Question: I'm new to Python and I was trying to do my first project: webscraping a scientific journal to search for specific topics of interest. In this case, I would like to search for all papers published under for example in this webpage: <URL>
The problem is that the papers are not children of and are placed between two headers (the second of which may vary depending on the magazine issue). Is there a way to extract all text between two consecutive headers?

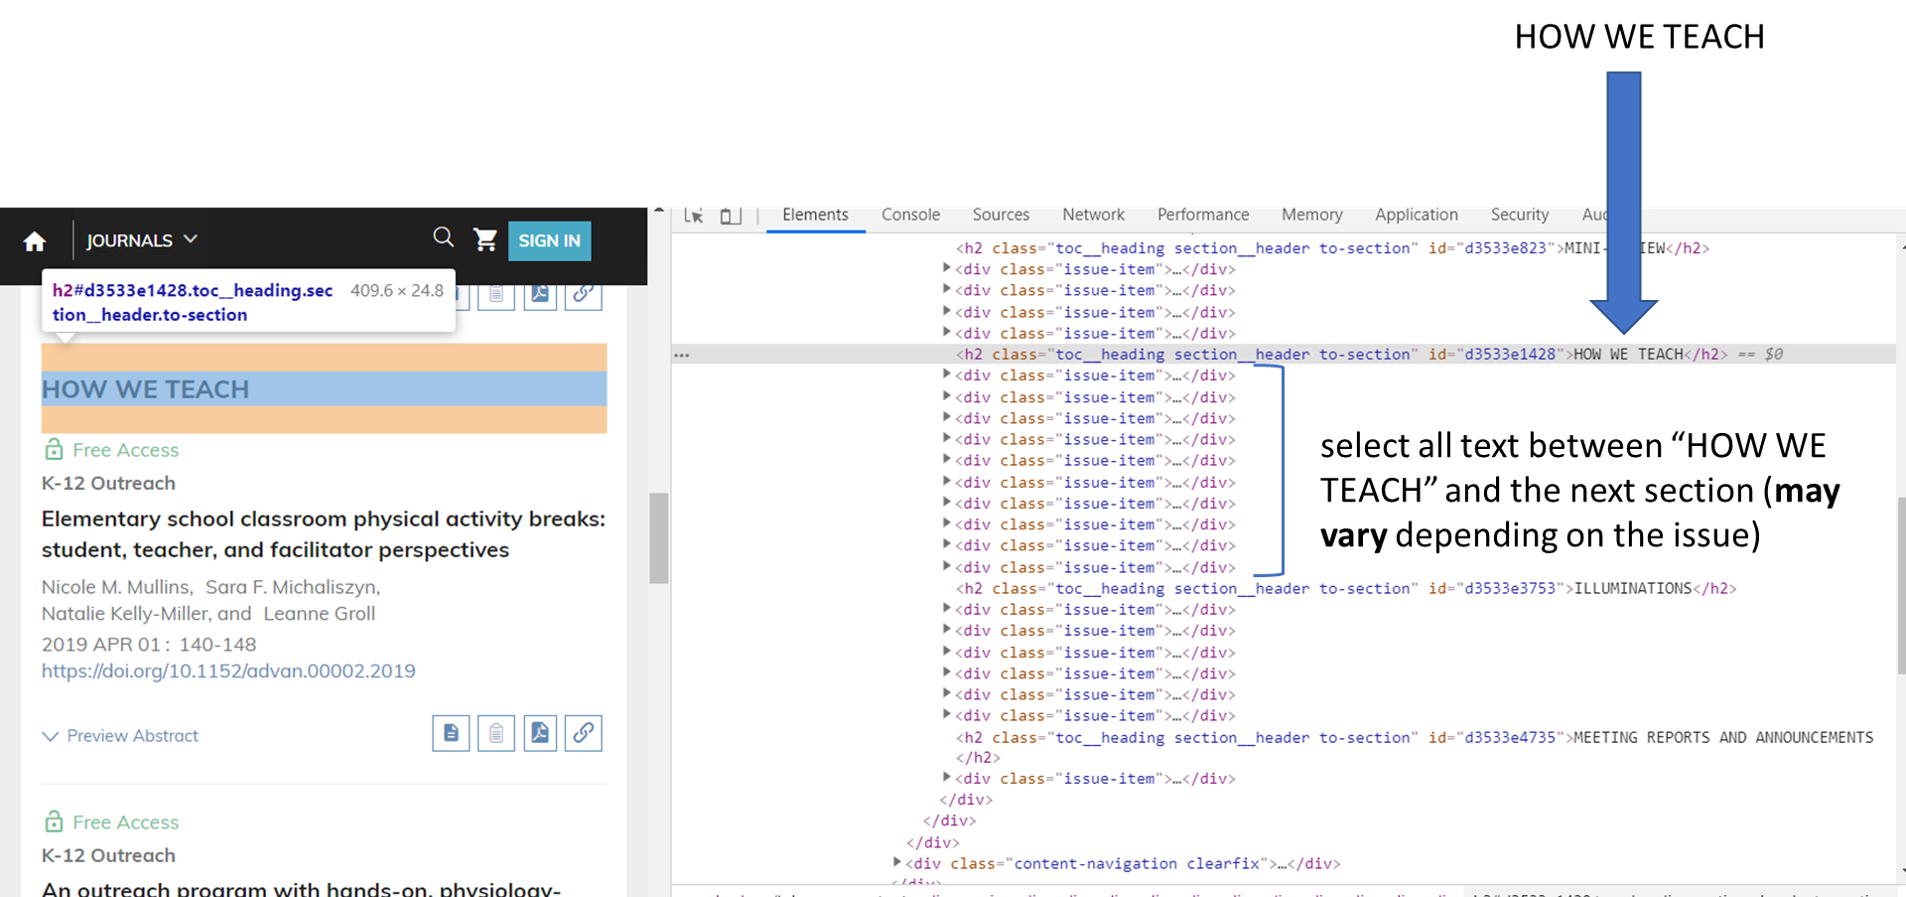
Answer: You can use ':contains' with bs4 4.7.1 + and filter out the sibling divs that come after the next 'h2' from the 'h2' of interest. You then have all the relevant parent 'div's and can loop and extract whatever info you want and format how you like.
'''
from bs4 import BeautifulSoup as bs
import requests
r = requests.get('https://www.physiology.org/toc/advances/43/2')
soup = bs(r.content, 'lxml')
divs = soup.select('h2:contains("HOW WE TEACH") ~ div:not(h2:contains("ILLUMINATIONS") ~ div)')
for div in divs:
print(div.get_text(' '), '
')
'''
If you don't know what the next h2 header will be then you can generalise with:
'''
divs = soup.select('h2:contains("HOW WE TEACH") ~ div:not(h2:contains("HOW WE TEACH") ~ h2 ~ div)')
'''